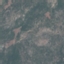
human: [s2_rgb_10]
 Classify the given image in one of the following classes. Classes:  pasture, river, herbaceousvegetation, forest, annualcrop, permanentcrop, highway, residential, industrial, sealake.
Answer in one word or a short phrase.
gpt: HerbaceousVegetation